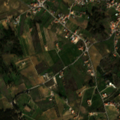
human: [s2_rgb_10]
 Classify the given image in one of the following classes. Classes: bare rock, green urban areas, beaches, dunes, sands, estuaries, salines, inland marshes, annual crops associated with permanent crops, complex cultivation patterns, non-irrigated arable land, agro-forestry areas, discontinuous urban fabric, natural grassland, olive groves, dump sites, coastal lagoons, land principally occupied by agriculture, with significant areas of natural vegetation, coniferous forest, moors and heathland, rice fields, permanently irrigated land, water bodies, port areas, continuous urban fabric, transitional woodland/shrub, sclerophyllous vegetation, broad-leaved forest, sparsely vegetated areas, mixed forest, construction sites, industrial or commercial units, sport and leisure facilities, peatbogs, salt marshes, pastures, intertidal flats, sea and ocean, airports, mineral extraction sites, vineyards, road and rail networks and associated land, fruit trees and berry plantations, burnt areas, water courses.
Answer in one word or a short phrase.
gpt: vineyards, complex cultivation patterns, land principally occupied by agriculture, with significant areas of natural vegetation, mixed forest